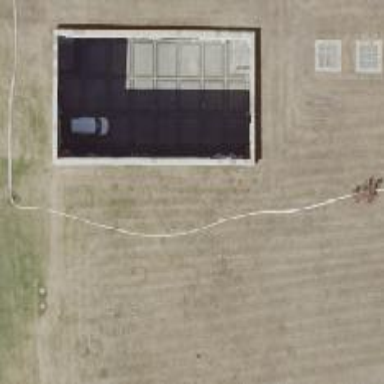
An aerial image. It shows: Driveway tunnel under the road.